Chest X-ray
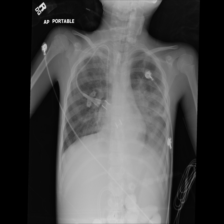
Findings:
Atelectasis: negative
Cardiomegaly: negative
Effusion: negative
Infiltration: negative
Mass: negative
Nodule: negative
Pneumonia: negative
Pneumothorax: negative
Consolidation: negative
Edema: negative
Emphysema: negative
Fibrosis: negative
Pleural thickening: negative
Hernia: negative